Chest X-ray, PA view. Patient: 39 years old, sex F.
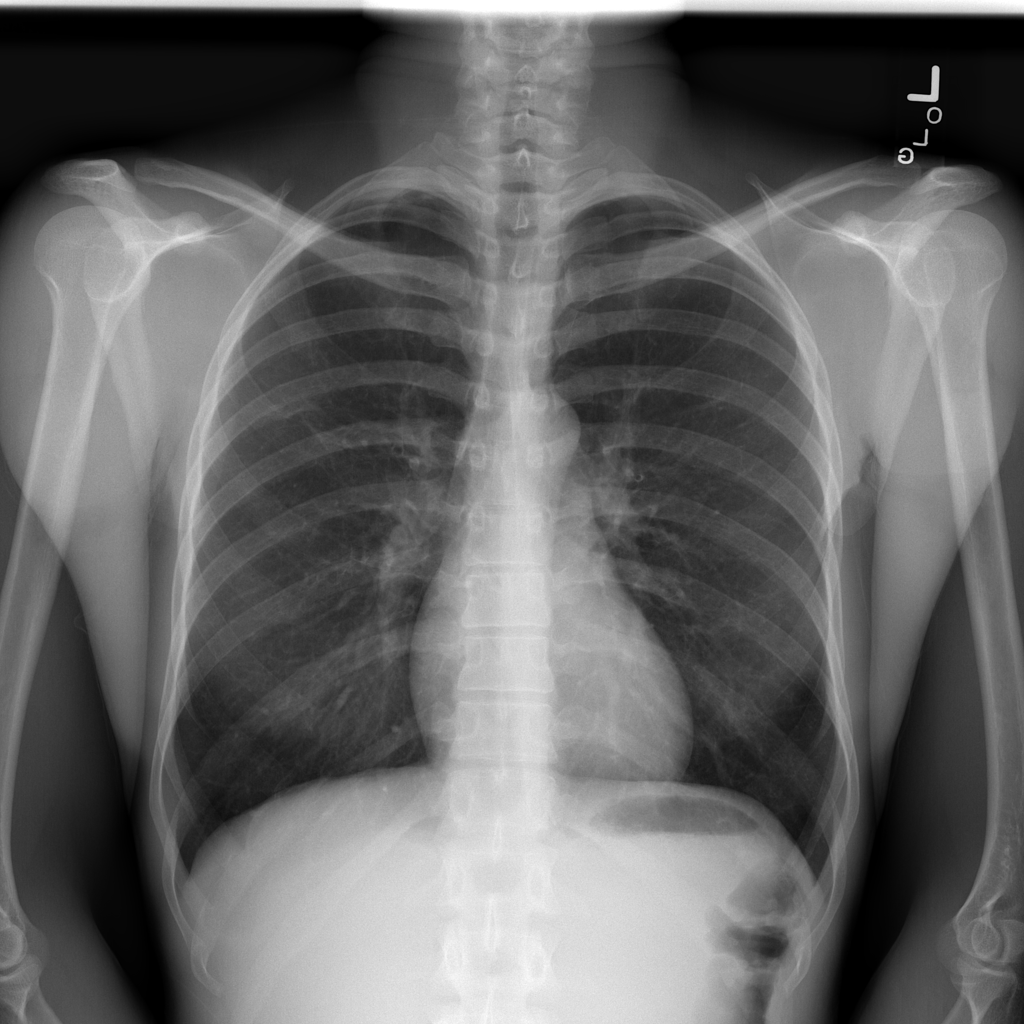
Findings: No Finding